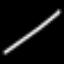
Label: line